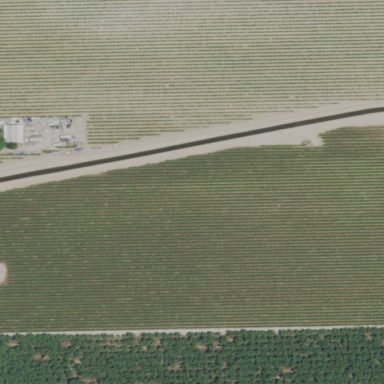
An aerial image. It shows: Vineyard growing grapes.